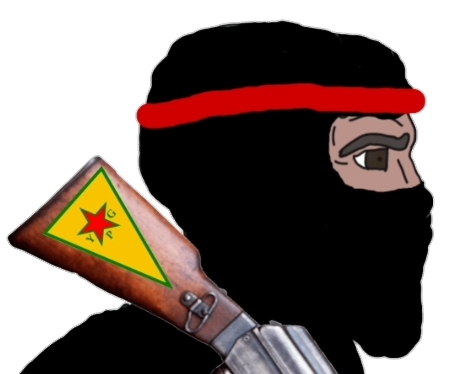
Label: 4_Yes_Chad